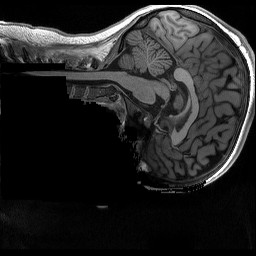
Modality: T1w
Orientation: sagittal
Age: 22
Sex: female
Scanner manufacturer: siemens
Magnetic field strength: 3 T
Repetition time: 2.3 s
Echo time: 0.00298 s